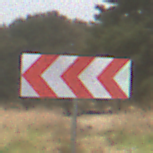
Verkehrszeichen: RichtungstafelnInKurvenGrossRechts
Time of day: MorningAfternoon
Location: Outdoor (Nature)
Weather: Overcast
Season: NotSpecified
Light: Natural